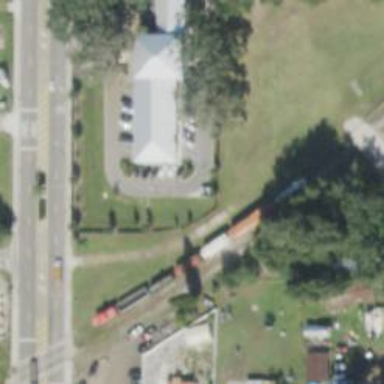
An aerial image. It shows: Historical railway car.